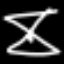
Label: hourglass